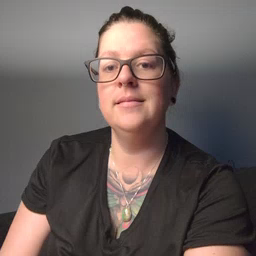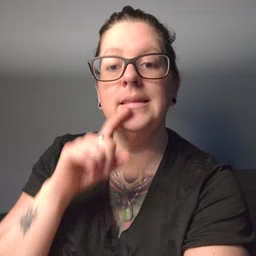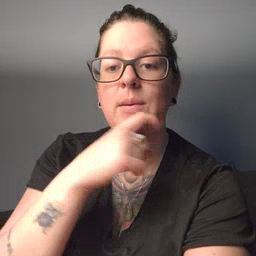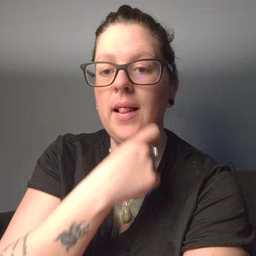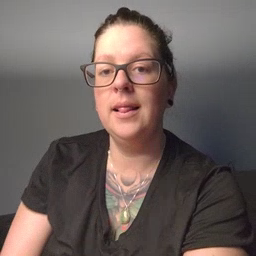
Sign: cereal